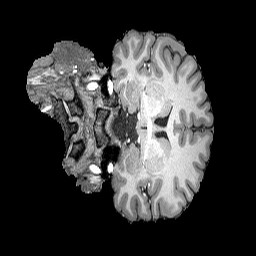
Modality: T1w
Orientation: coronal
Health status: ill